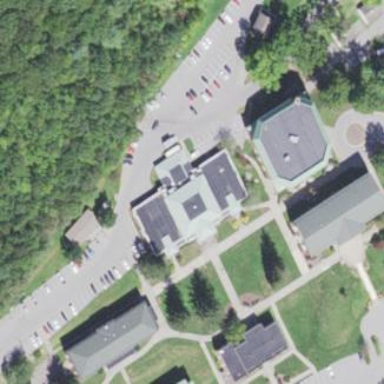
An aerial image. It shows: University building.